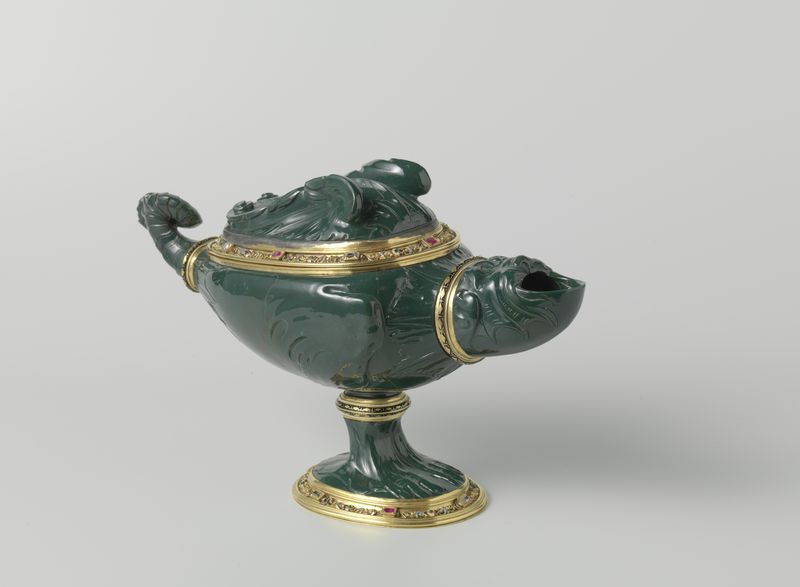
Titel: Vat in de vorm van een monster
Künstler: Saracchi
Standort: Amsterdam
Institution: Rijksmuseum
Schlagwörter: vert, dore, theiere, oux